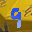
Label: 9